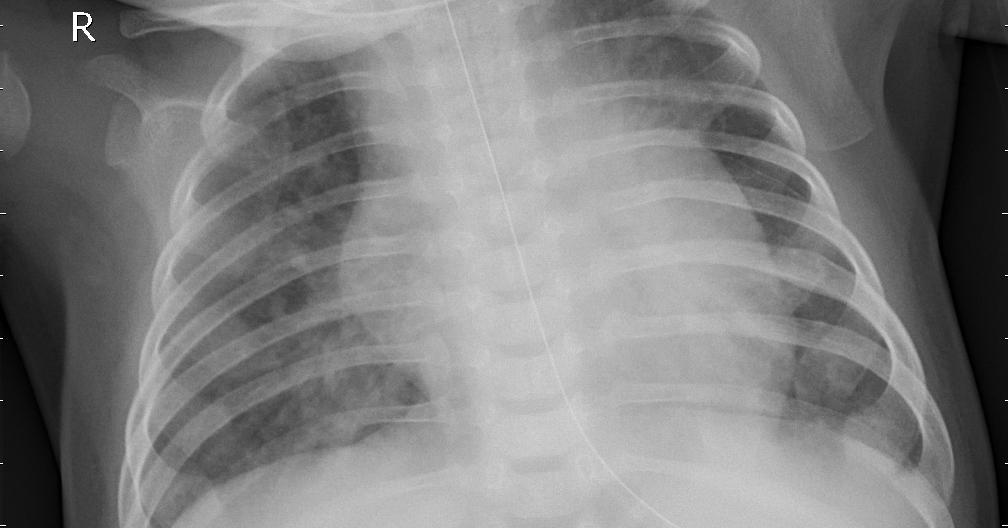
Diagnosis: PNEUMONIA